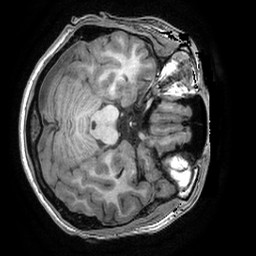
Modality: T1w
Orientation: axial
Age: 20
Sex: female
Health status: healthy
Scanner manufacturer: ge